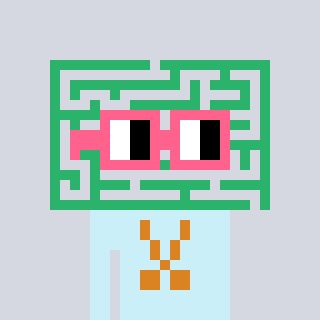
a pixel art character with square pink glasses, a maze-shaped head and a cold-colored body on a cool background